Question: I have this ajax code:
'''
$("#comparar").click(function() {
var oTable = $('#propiedades').dataTable();
var sData = $('input', oTable.fnGetNodes()).serialize();
console.log(sData);
$.ajax({
type : "POST",
url : "/zcms/comparar/propiedades",
data : sData,
dataType: 'json',
success: function(){
$('#profitSignal').modal('hide');
// window.location="http://btsignals.com/index.php/zcms/performance";
}
});
// cierra ajax contactG
return true;
});
'''
And this is my controller:
'''
function propiedades()
{
$data['title'] = 'Comparar Propiedades';
$data['properties1'] = $this -> zcms_properties_model -> get_property_comparativa();
$data['main_content'] = 'zcms/comparativa';
$propertiesdetalle = $data['properties1'];
//$this->output->enable_profiler(TRUE);
$this -> load -> view('zcms/template', $data);
}
'''
is working but i can get the view, but i can see the page in the response of firebug here is a image
please excuze my english,
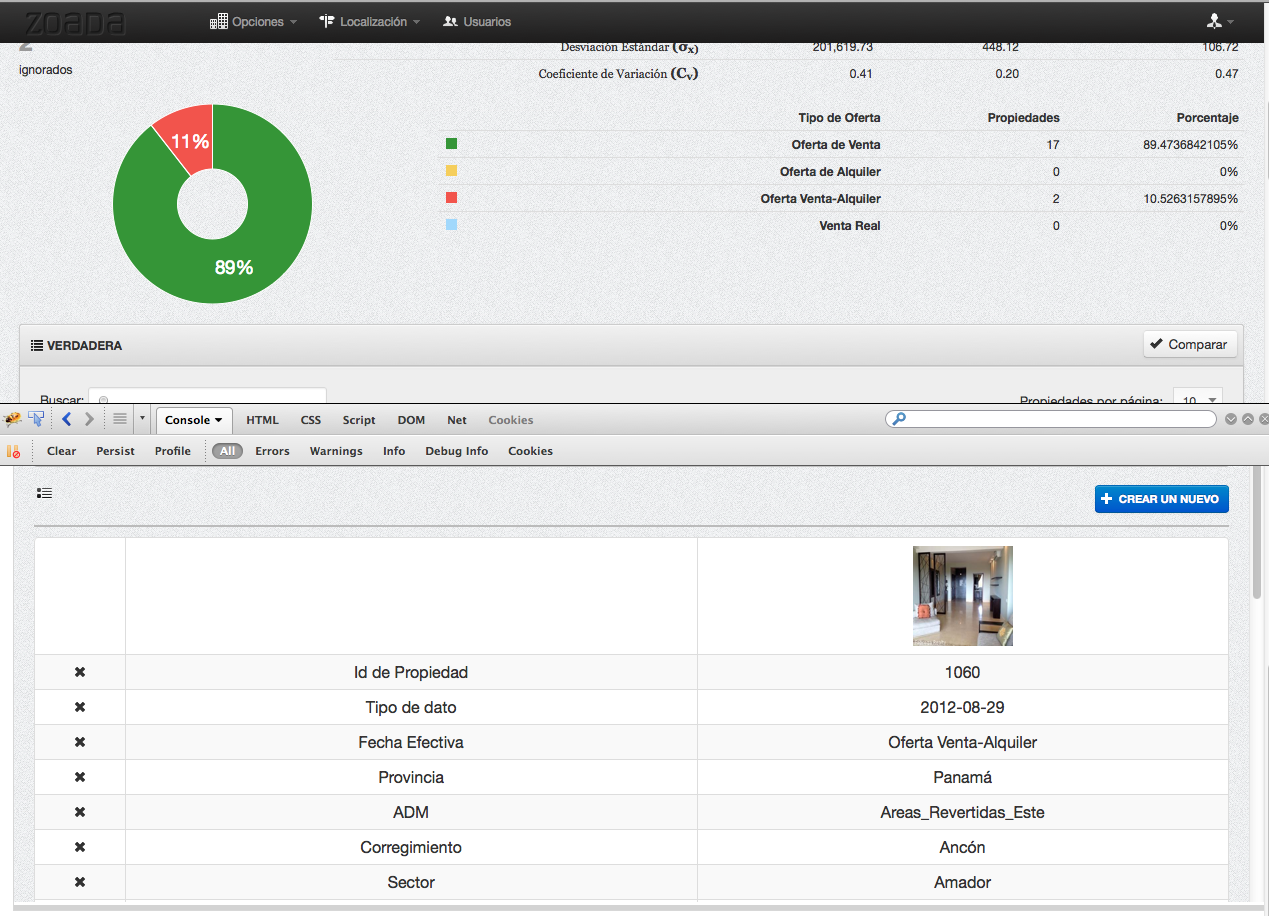
Answer: thanx Sergiu Paraschiv change my success for
'''
success: function(data){
if(data)
$("body").html(data);
}
'''
and this do the trick, thanx for guide me in the right direction